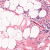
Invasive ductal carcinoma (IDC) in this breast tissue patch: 0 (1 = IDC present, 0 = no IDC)